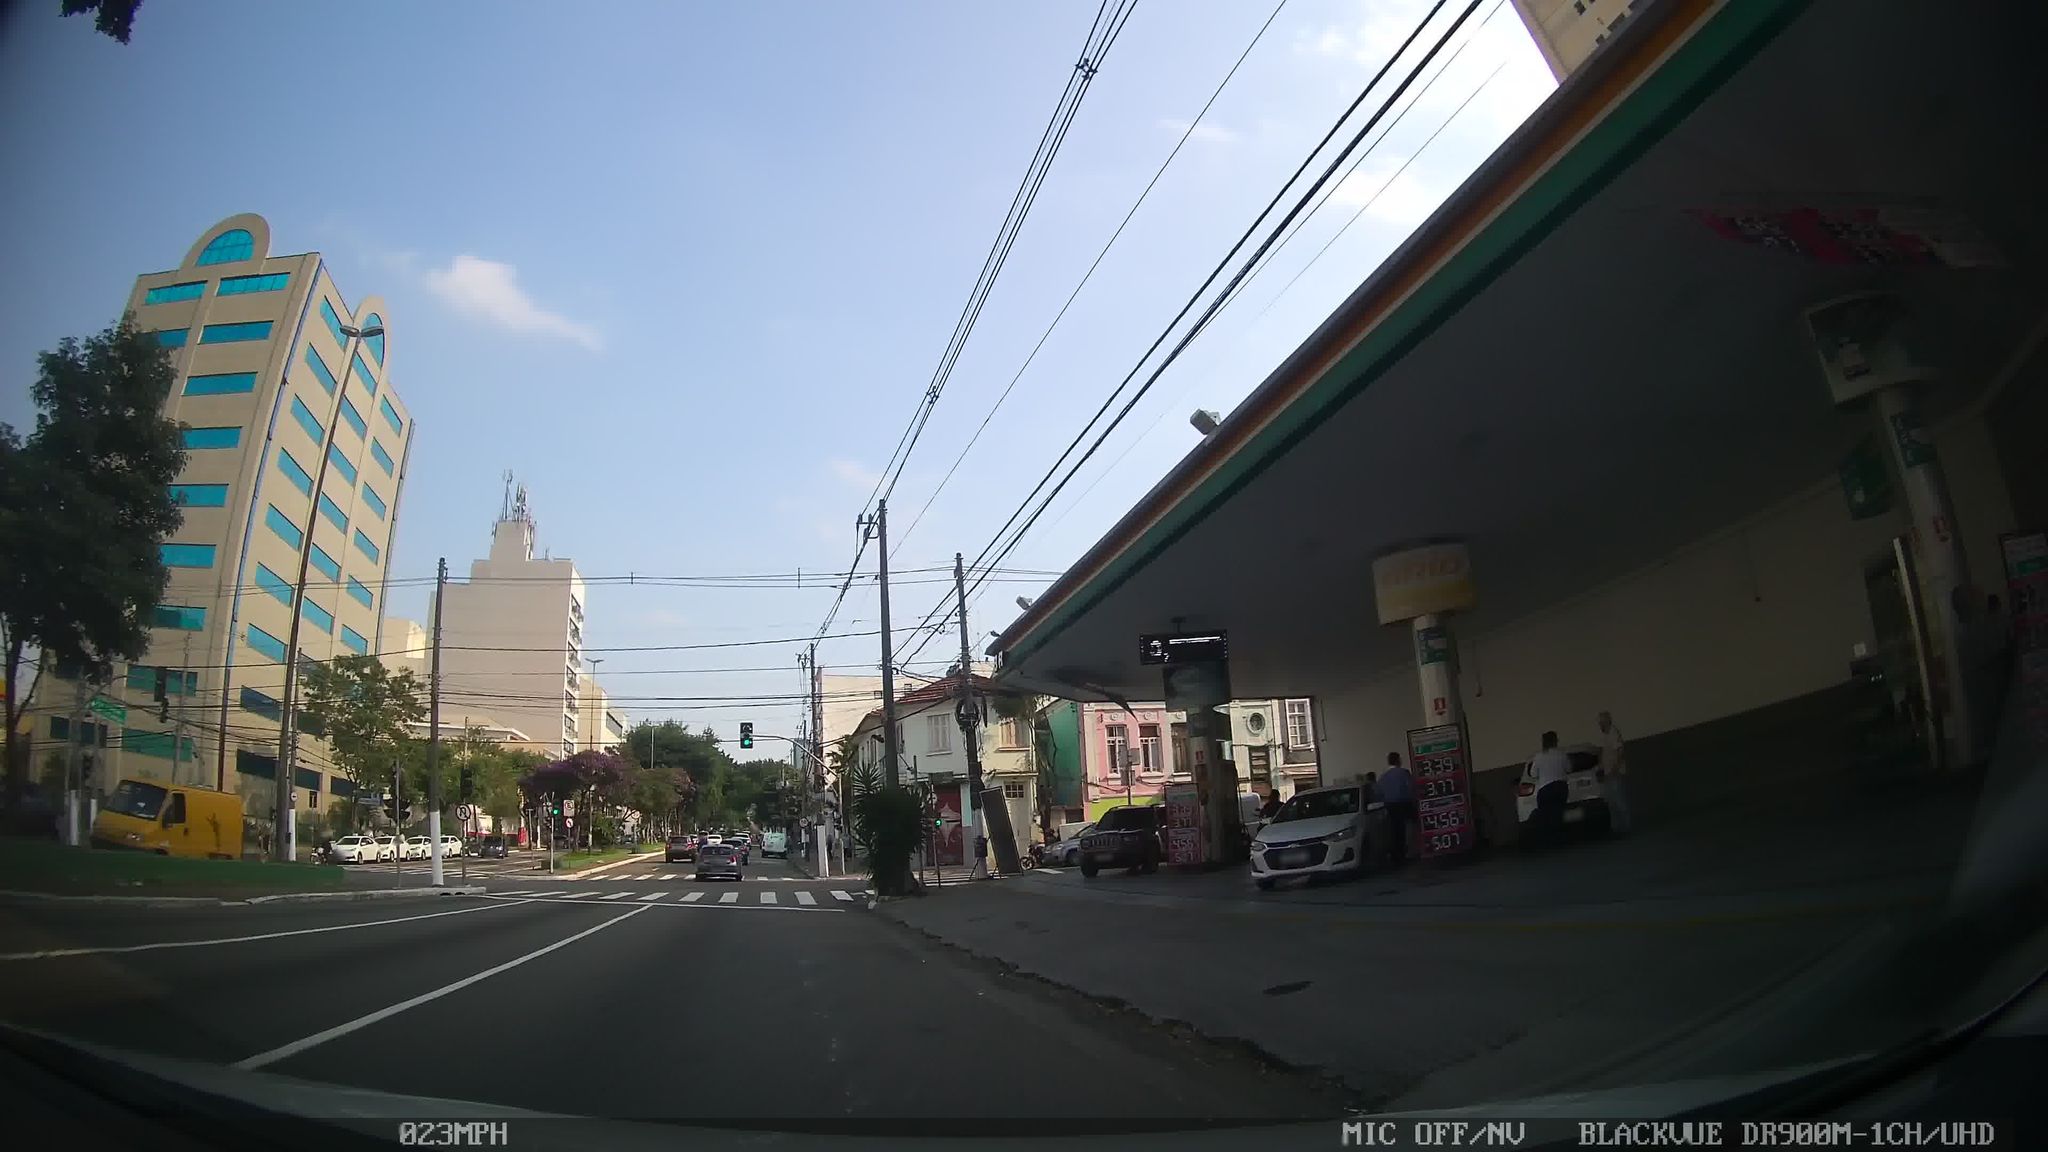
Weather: clear
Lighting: day
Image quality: good
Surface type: driving surface
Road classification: tertiary
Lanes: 3
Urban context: urban centre
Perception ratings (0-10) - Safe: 1.44, Lively: 7.88, Beautiful: 2.35, Boring: 4.91, Depressing: 6.9, Wealthy: 0.8